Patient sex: M
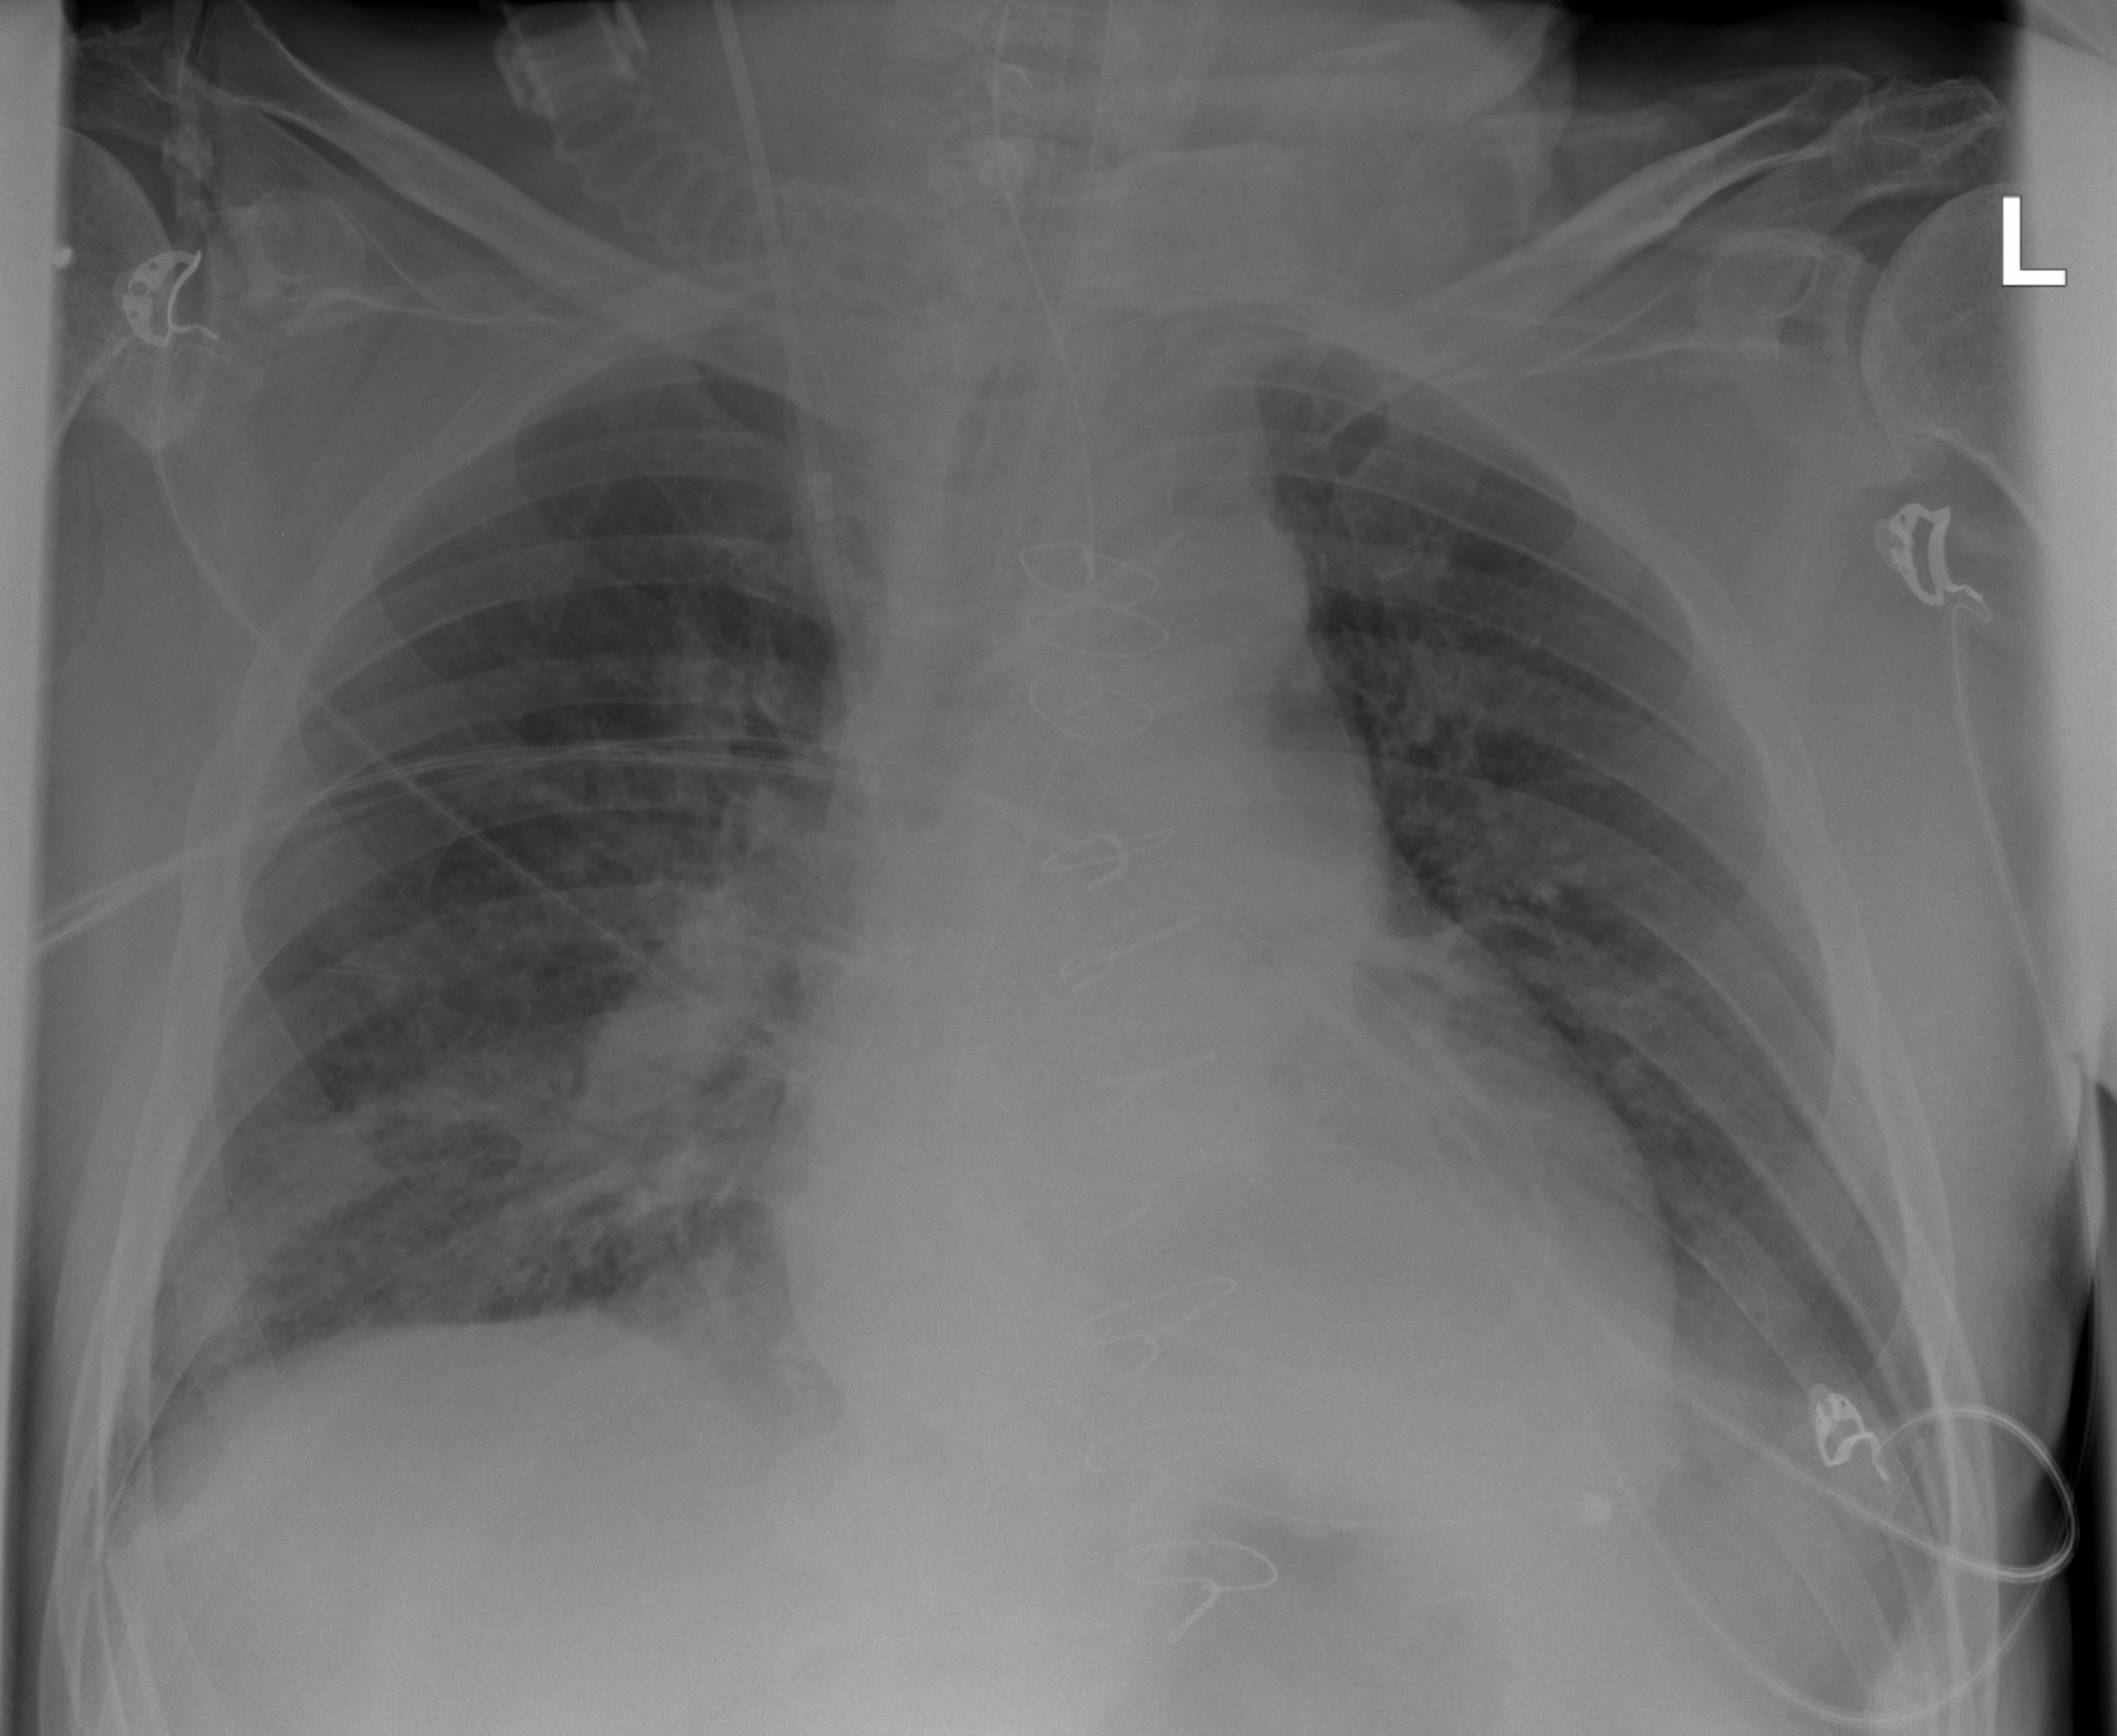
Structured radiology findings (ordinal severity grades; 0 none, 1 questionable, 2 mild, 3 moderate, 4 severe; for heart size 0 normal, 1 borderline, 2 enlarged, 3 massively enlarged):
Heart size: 0
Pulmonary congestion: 2
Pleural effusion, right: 1
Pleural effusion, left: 1
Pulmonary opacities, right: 2
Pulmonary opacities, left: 0
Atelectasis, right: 2
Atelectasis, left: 2